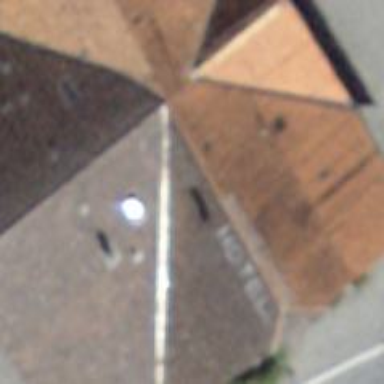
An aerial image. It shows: Restaurant.